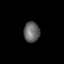
Tissue: lung
Cell type: Epithelial cells
Senescence score: 0.553
Nuclear area (px): 315
Mean DAPI intensity: 102.146